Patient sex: F
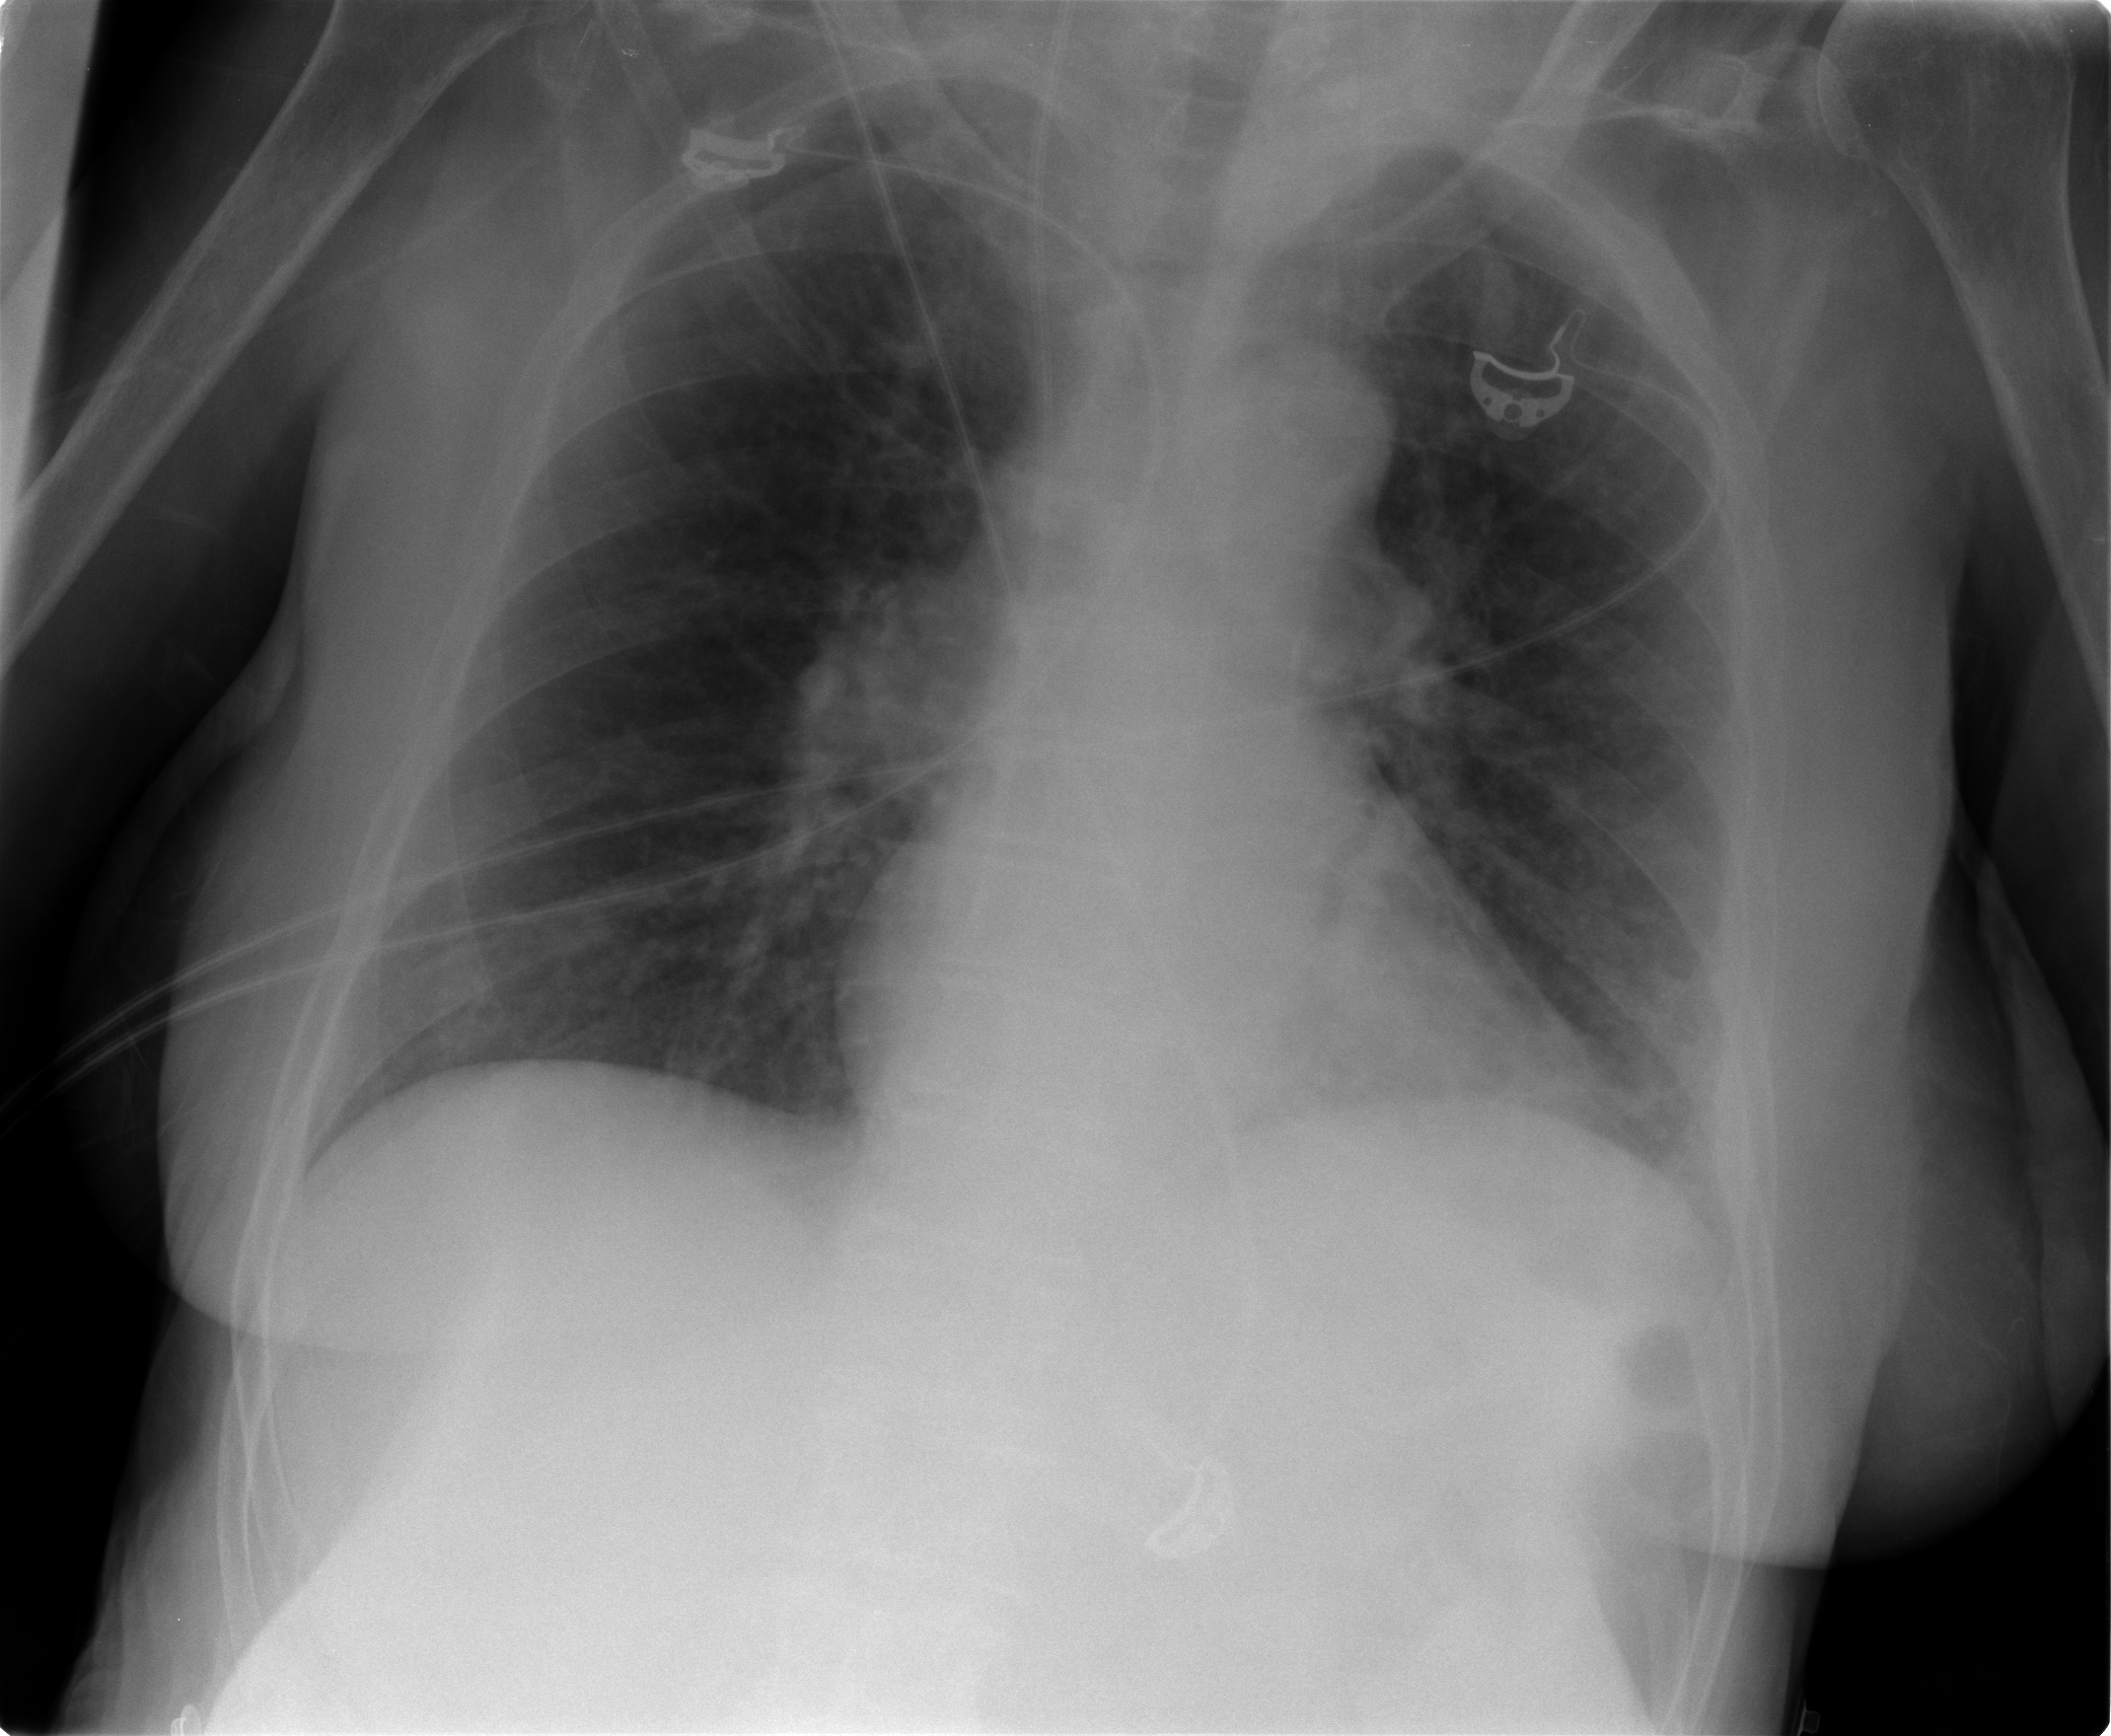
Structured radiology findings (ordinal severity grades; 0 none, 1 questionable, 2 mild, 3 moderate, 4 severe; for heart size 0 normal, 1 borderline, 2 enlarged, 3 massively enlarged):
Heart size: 0
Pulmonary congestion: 0
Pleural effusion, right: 0
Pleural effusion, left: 0
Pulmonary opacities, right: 0
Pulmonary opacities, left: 0
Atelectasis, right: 0
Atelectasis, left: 2